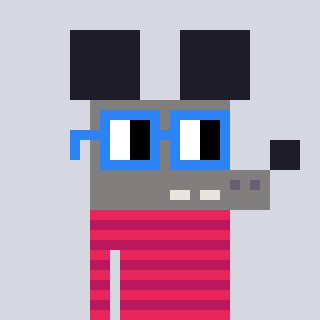
a pixel art character with square blue glasses, a mouse-shaped head and a darkpink-colored body on a cool background